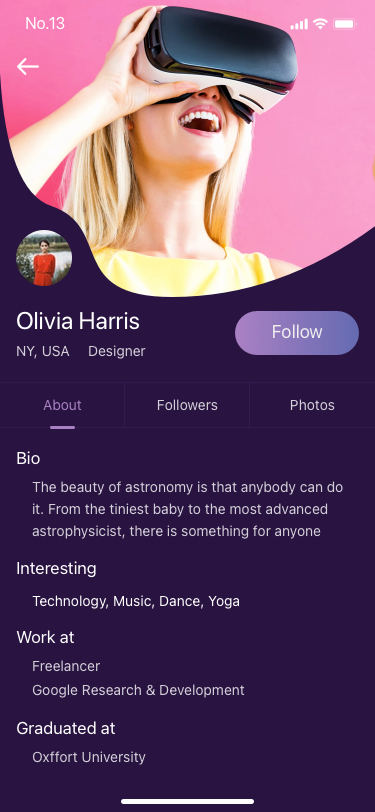
Text in this UI design:
Bio
The beauty of astronomy is that anybody can do it. From the tiniest baby to the most advanced astrophysicist, there is something for anyone
Interesting
Technology, Music, Dance, Yoga
Work at
Freelancer
Google Research & Development
Graduated at
Oxffort University
About
Photos
Followers
NY, USA
Designer
Olivia Harris